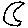
Label: moon